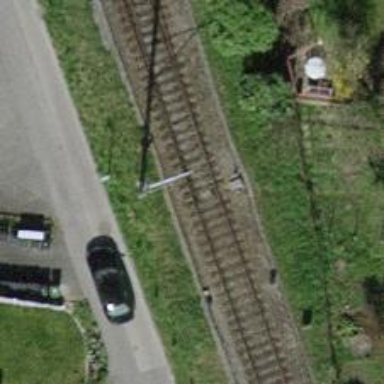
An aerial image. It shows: Railway switch.